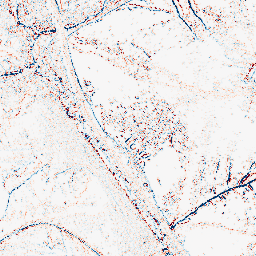
Category: edge_preserving
Decomposition family: median
Decomposition parameters: size: 3
Upsampling method: edge_directed
Upsampling parameters: scale: 2
Upsampling scale: 2